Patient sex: M
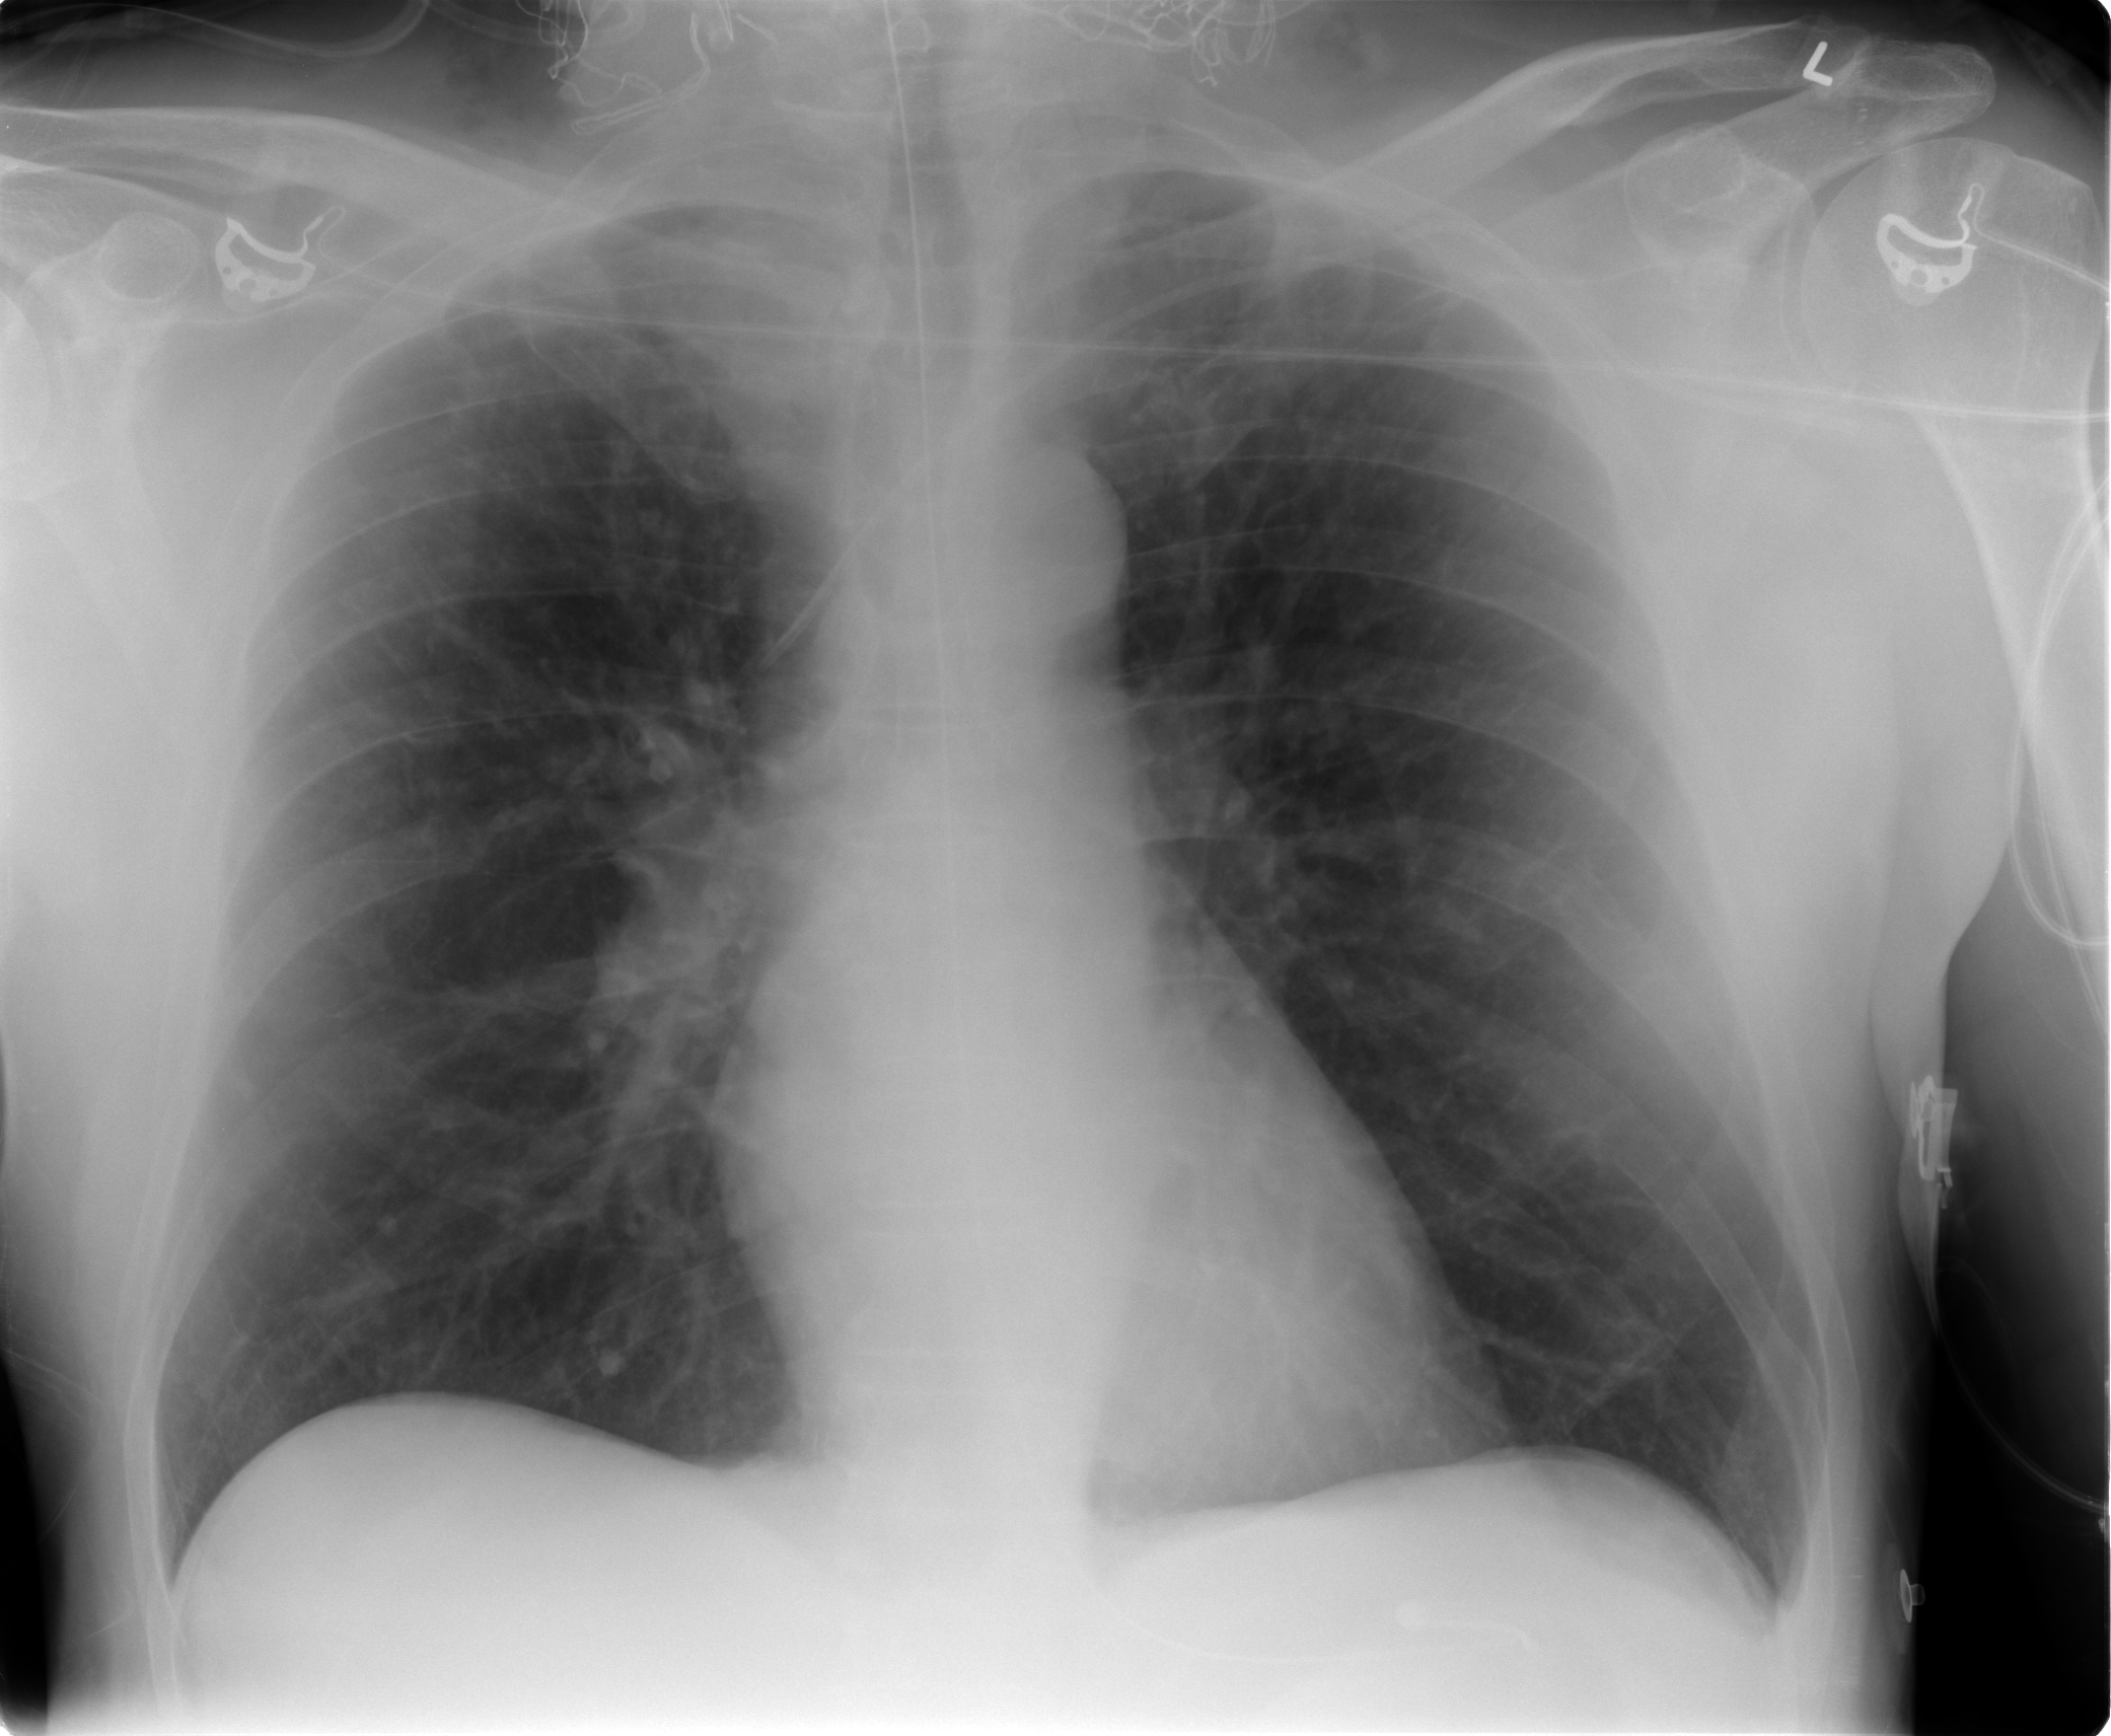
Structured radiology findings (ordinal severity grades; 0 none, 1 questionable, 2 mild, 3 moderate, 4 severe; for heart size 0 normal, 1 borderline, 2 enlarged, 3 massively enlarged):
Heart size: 1
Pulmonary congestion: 2
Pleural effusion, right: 0
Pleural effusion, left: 0
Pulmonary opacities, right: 0
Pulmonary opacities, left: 0
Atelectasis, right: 0
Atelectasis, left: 0